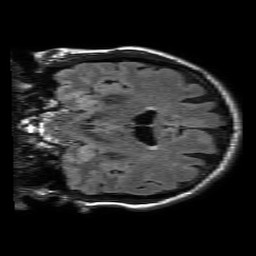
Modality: FLAIR
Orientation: coronal
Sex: male
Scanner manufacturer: philips
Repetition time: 11 s
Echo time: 0.125 s